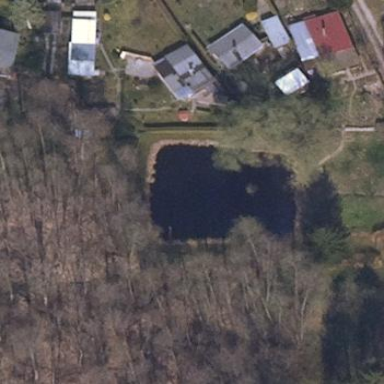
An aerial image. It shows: Serene pond surrounded by nature.